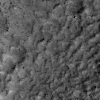
Atmospheric dust classification: not_dusty